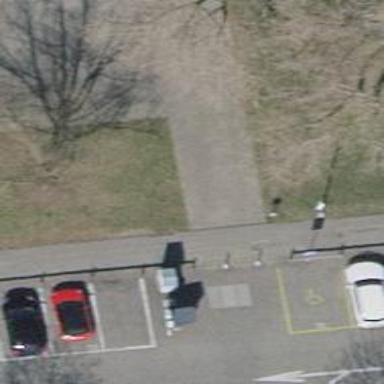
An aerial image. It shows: Footway made of paving stones.